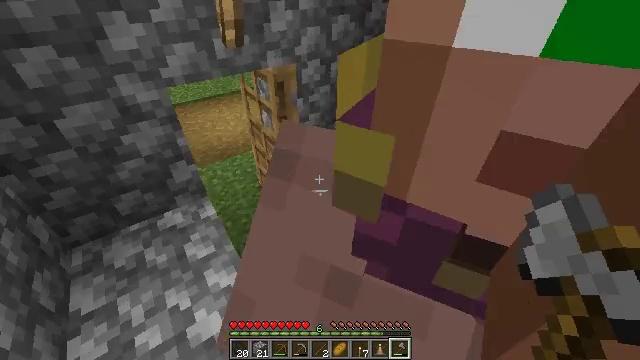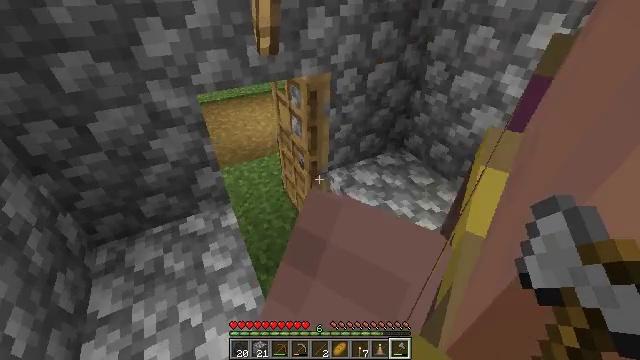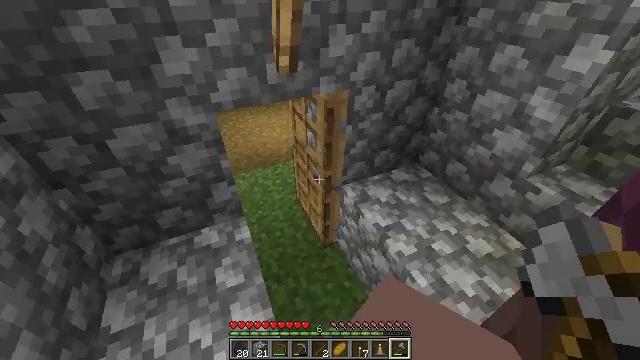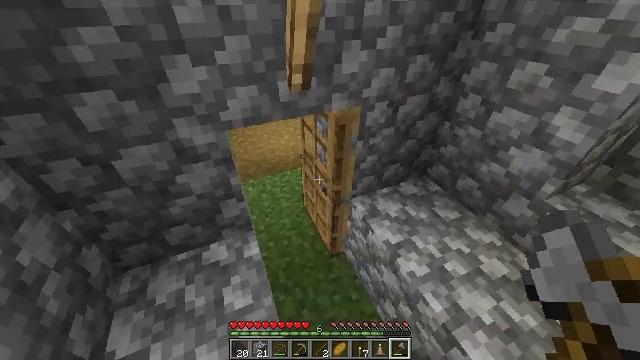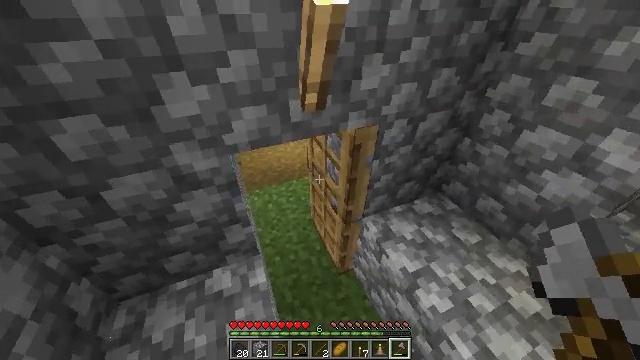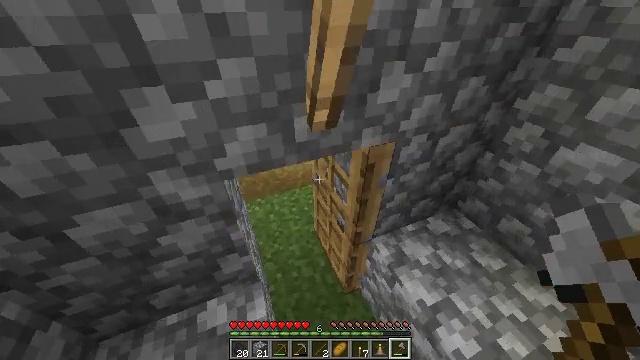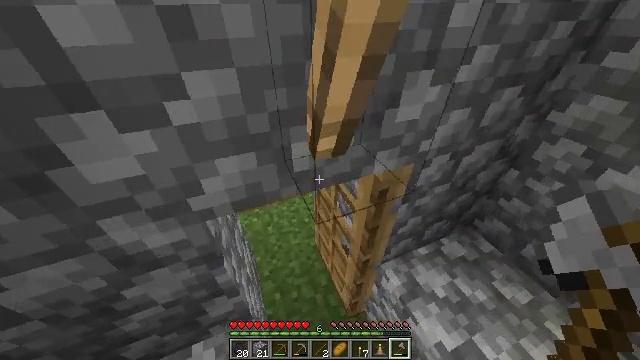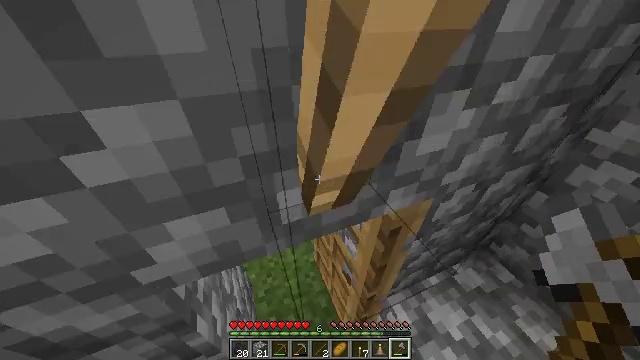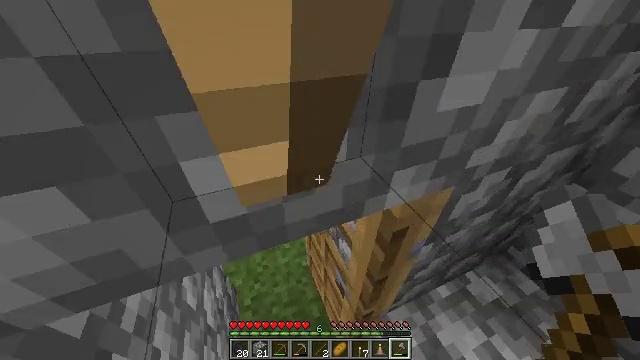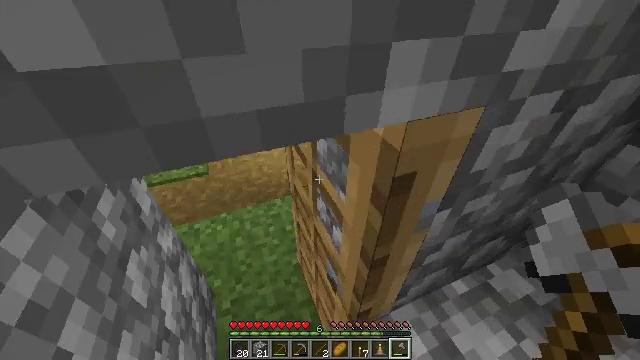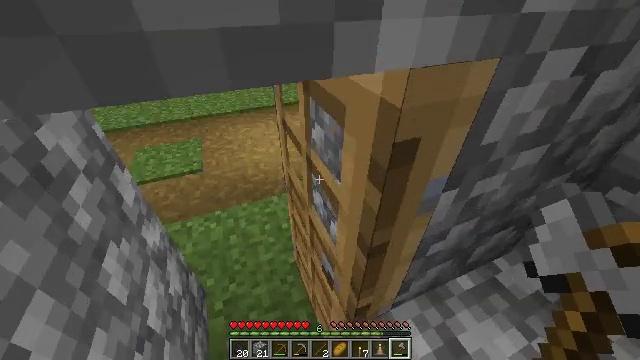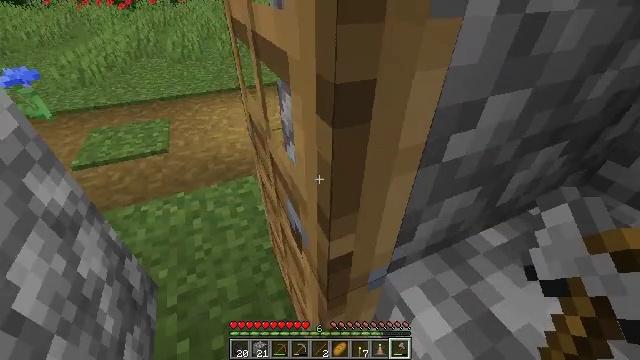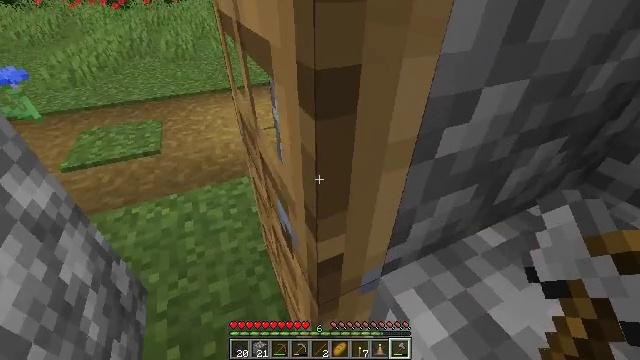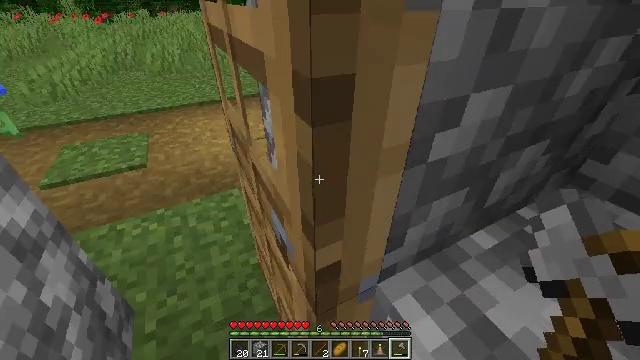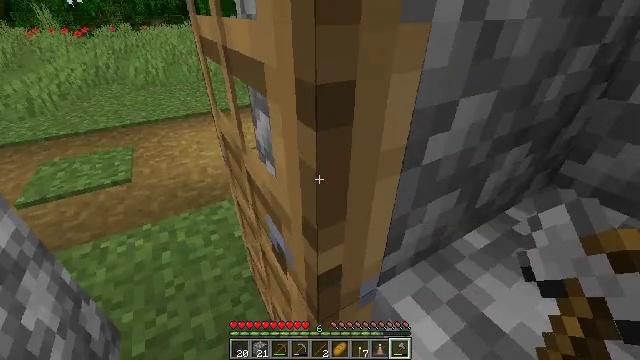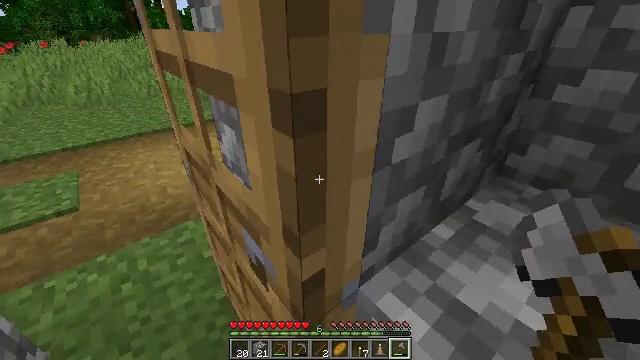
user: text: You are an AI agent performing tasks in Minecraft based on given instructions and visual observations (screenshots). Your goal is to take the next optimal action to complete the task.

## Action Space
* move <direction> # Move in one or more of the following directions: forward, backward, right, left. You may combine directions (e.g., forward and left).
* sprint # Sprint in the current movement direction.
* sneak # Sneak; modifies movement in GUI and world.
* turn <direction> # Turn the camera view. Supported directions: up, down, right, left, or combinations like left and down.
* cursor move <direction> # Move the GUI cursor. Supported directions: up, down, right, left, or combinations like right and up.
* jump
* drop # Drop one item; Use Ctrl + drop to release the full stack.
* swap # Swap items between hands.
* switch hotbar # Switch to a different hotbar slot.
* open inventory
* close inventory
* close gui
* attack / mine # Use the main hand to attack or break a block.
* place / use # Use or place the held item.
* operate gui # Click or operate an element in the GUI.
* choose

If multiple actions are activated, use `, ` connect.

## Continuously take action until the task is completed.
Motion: motion action
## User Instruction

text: Break the barrel to collect it.
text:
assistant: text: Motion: move forward, turn left
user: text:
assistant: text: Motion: move forward, turn left
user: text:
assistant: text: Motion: move forward, turn left
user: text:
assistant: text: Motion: move forward
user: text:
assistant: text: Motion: move forward
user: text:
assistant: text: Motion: move forward
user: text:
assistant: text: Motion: move forward
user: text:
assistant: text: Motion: move forward
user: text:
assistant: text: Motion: move forward
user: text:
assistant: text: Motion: move forward
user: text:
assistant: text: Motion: move forward, turn right
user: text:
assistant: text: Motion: move forward
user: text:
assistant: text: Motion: move forward and move left, turn right and up
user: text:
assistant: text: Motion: move forward and move left, turn right and up
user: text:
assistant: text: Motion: move forward and move left, turn right and up
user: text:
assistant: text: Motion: move left, turn right and up
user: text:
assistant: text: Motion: move left, turn right
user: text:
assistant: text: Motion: move left, turn right
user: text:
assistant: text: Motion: move back and move left, turn right
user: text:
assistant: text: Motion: move back and move left, turn right
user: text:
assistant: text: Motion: move back and move left, turn right
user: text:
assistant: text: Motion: move back and move left, turn right and up
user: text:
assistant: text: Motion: move back and move left
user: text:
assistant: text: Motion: move back and move left
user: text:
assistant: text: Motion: move back and move left
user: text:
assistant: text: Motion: move back and move left, turn right
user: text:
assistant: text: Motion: move back and move left, turn right and up
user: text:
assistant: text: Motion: move back and move left, turn right and up
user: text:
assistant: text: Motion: move back, turn right and up, use / place
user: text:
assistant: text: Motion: move back, turn right and up, use / place